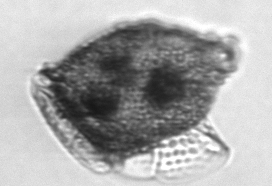
Label: Dinophysis_norvegica